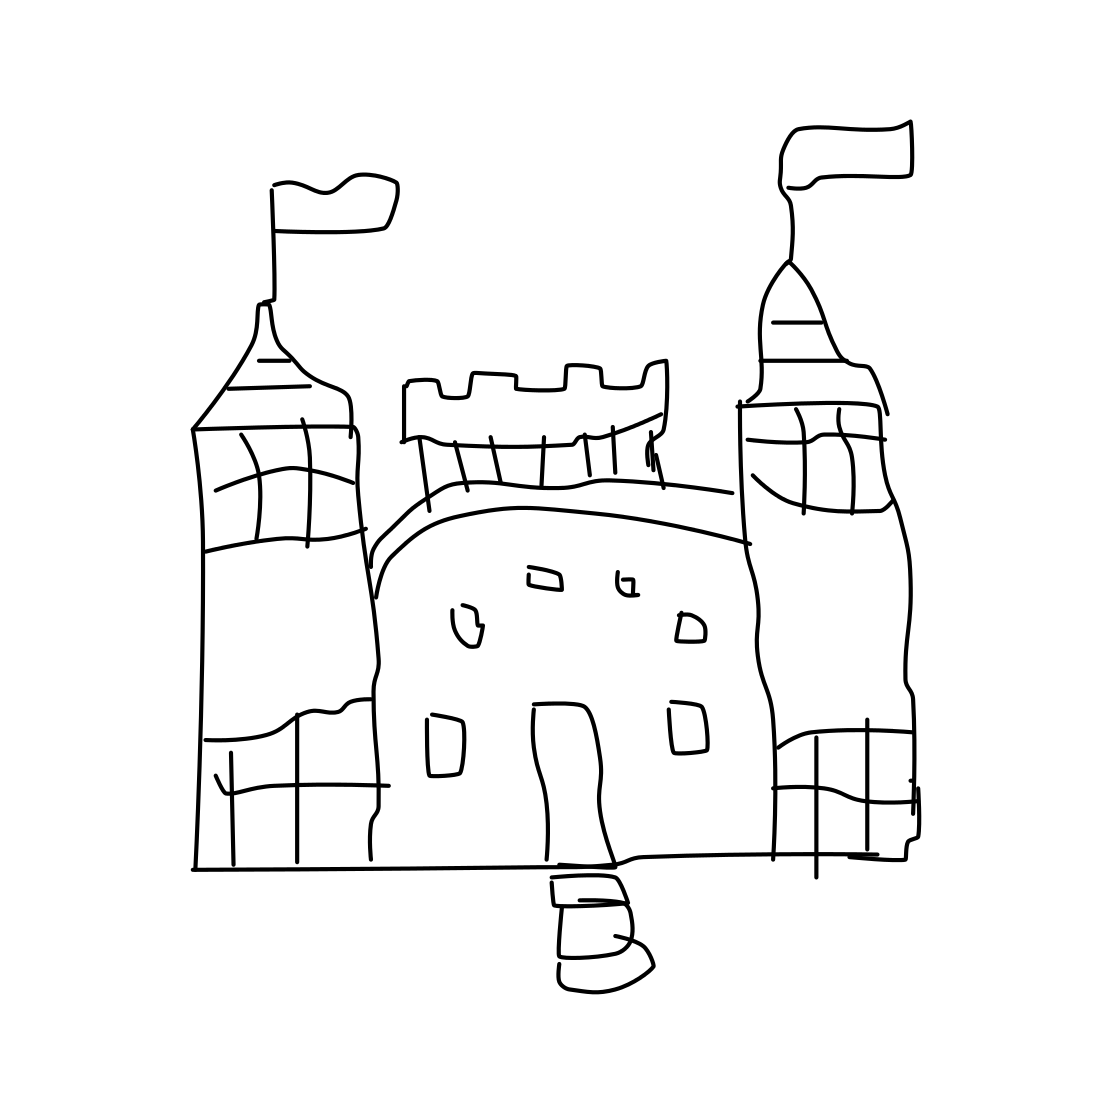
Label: castle